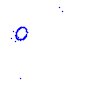
Particle: proton